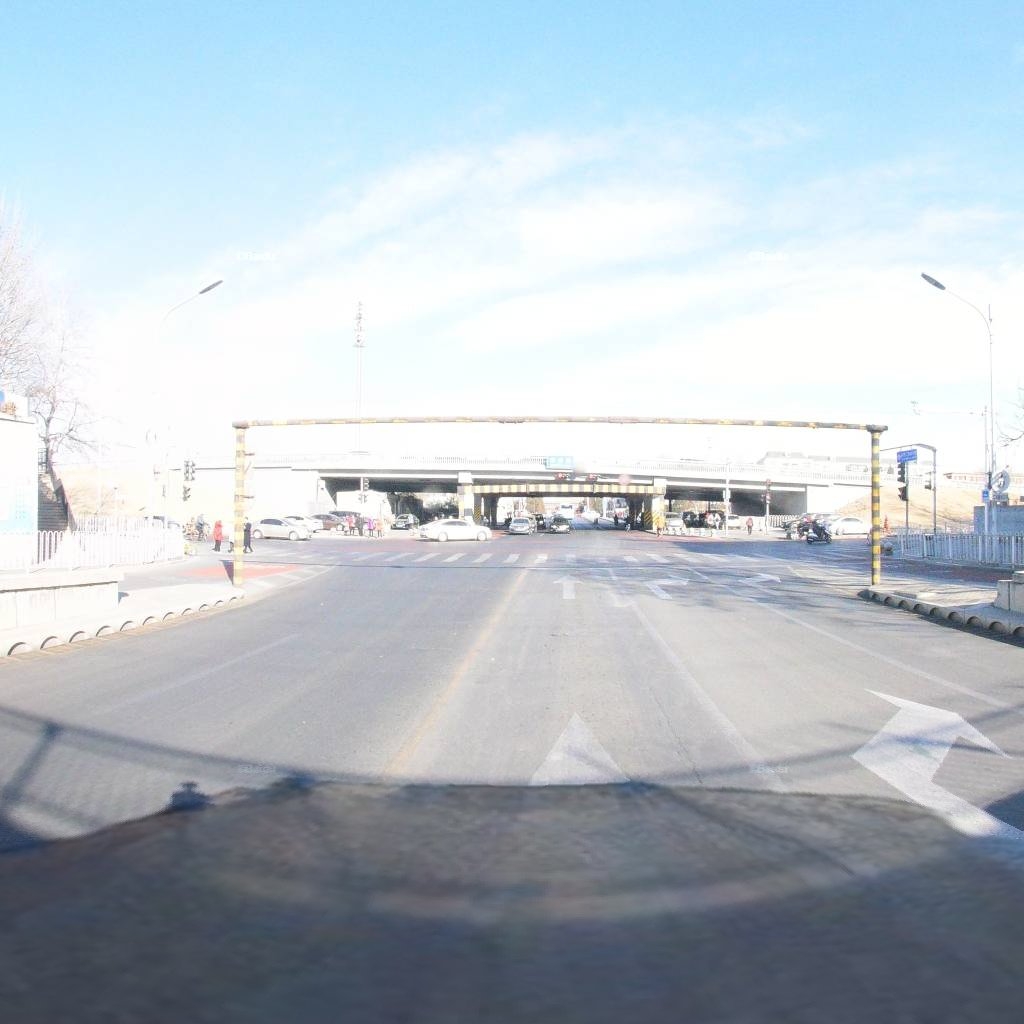
Region: Dongcheng
Road damage annotations: longitudinal crack